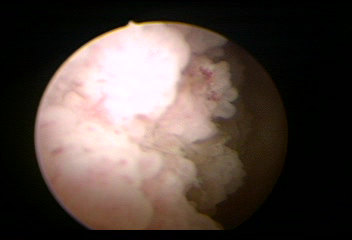
Modality: WLC
Class: Malignant
Subclass: HighGradePapillary
Lesion: L2
Stage: Ta
Morphology: Papillary
Bladder cancer association: Yes
Annotated structures: Tumor